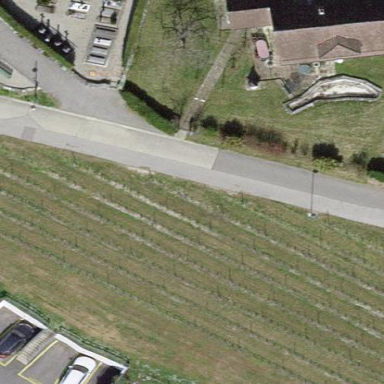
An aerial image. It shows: Vineyard with grape crops.